Field crop: tomato
Growth stage: 1
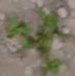
Species: portulaca